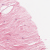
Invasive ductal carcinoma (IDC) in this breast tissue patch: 0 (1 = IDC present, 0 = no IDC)